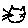
Label: cat